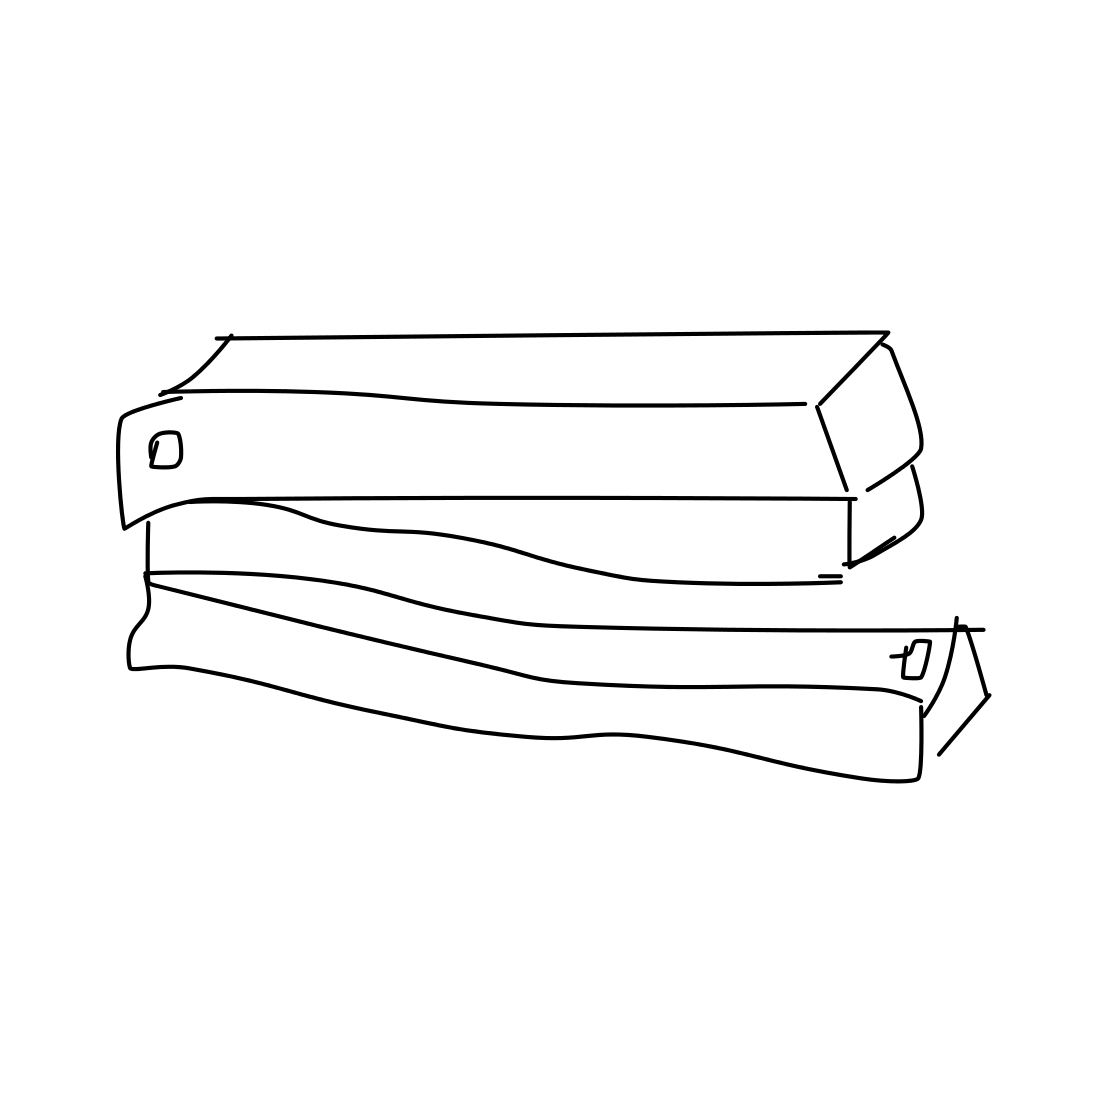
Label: stapler